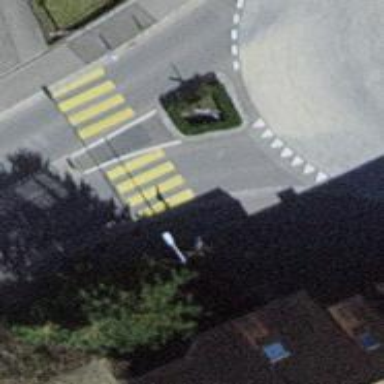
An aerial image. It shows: Marked crossing on the road with clear markings.